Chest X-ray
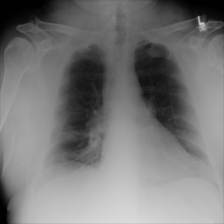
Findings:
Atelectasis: negative
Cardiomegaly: negative
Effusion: negative
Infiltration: negative
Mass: negative
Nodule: negative
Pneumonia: negative
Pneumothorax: negative
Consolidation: negative
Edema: negative
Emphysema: negative
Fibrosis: negative
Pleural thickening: negative
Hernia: negative